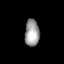
Tissue: lung
Cell type: Epithelial cells
Senescence score: 0.1949
Nuclear area (px): 384
Mean DAPI intensity: 156.258